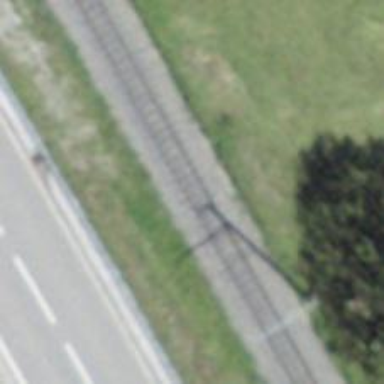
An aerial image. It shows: Narrow-gauge railway track with electrified contact line. The railway has one track.